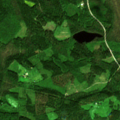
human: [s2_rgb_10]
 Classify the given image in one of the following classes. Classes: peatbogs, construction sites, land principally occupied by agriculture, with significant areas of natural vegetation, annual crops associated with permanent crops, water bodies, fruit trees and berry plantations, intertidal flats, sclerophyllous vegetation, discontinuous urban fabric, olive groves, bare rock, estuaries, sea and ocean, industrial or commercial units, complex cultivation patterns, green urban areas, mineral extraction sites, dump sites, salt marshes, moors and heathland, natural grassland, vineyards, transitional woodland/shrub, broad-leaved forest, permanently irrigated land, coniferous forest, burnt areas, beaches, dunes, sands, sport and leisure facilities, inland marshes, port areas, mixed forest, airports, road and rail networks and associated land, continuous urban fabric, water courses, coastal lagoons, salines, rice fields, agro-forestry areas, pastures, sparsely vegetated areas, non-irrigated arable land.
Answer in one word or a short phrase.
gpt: land principally occupied by agriculture, with significant areas of natural vegetation, broad-leaved forest, coniferous forest, mixed forest, transitional woodland/shrub